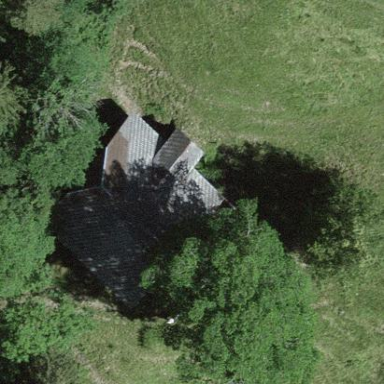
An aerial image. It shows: Barn.